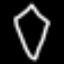
Label: diamond